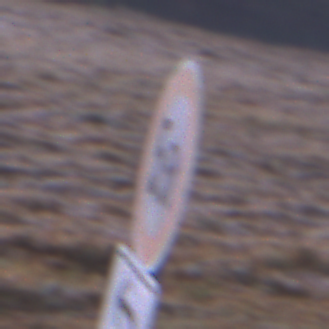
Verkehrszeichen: TatsaechlicheMasse
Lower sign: RichtungsangabeDurchPfeile2
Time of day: SunriseSunset
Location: Outdoor (Nature)
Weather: Clear
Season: NotSpecified
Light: Natural